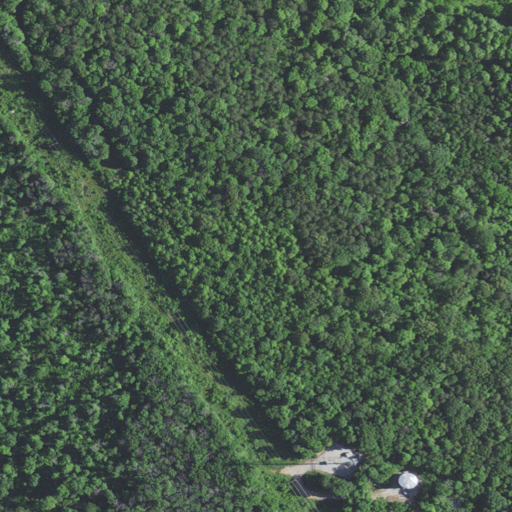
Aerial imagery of mountain in Kentucky named Dungan Knob containing deciduous forest, mixed forest, and open development